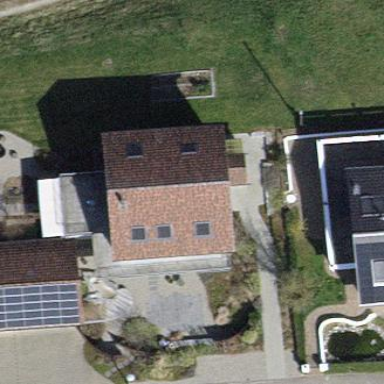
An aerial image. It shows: Simple house.